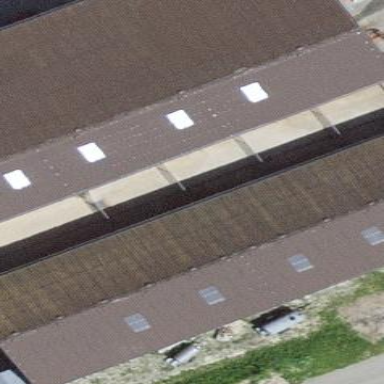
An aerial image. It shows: View of roof of building.